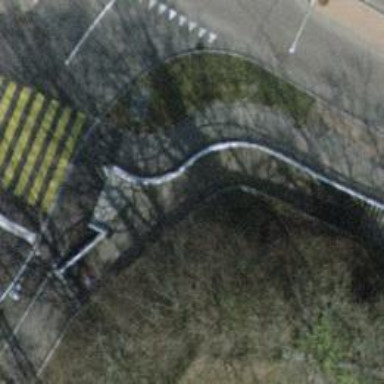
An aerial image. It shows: Embankment footway with asphalt surface.